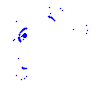
Particle: pion